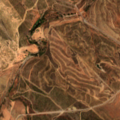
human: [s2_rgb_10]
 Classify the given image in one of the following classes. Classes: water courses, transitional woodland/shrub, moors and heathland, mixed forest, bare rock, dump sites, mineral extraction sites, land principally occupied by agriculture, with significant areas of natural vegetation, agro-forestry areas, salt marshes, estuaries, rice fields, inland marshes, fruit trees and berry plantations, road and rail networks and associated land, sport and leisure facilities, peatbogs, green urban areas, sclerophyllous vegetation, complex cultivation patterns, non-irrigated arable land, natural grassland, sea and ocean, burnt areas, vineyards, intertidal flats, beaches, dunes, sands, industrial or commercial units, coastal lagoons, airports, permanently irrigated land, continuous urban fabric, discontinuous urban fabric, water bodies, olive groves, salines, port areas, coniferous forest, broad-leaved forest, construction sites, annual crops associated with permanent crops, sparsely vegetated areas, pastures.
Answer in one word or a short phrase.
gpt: land principally occupied by agriculture, with significant areas of natural vegetation, transitional woodland/shrub